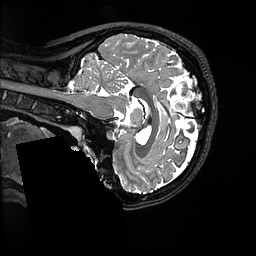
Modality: T2w
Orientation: sagittal
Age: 22
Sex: female
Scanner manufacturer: ge
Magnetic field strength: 3 T
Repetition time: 3.202 s
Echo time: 0.06575 s